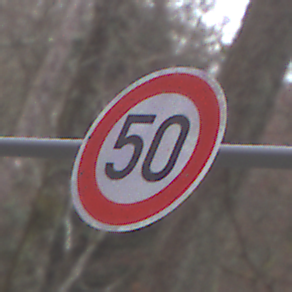
Verkehrszeichen: Geschwindigkeit50
Umgebung: Outdoor, Nature
Tageszeit: Midday
Wetter: Overcast
Licht: Natural
Jahreszeit: Autumn
Kontrast: LowContrast